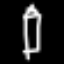
Label: pencil